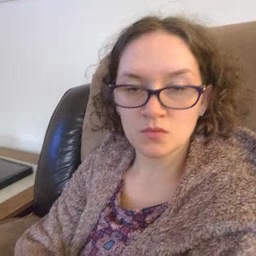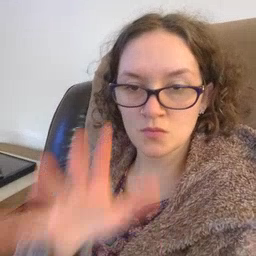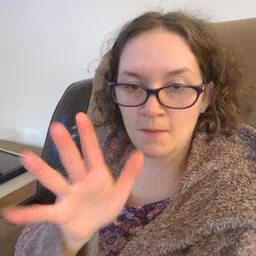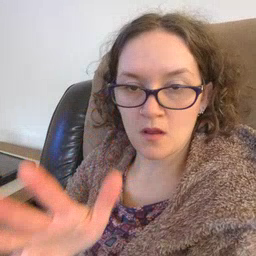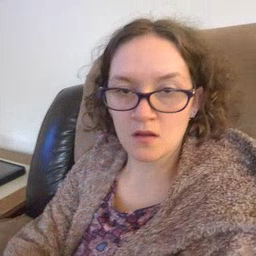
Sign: grandma